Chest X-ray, PA view. Patient: 12 years old, sex M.
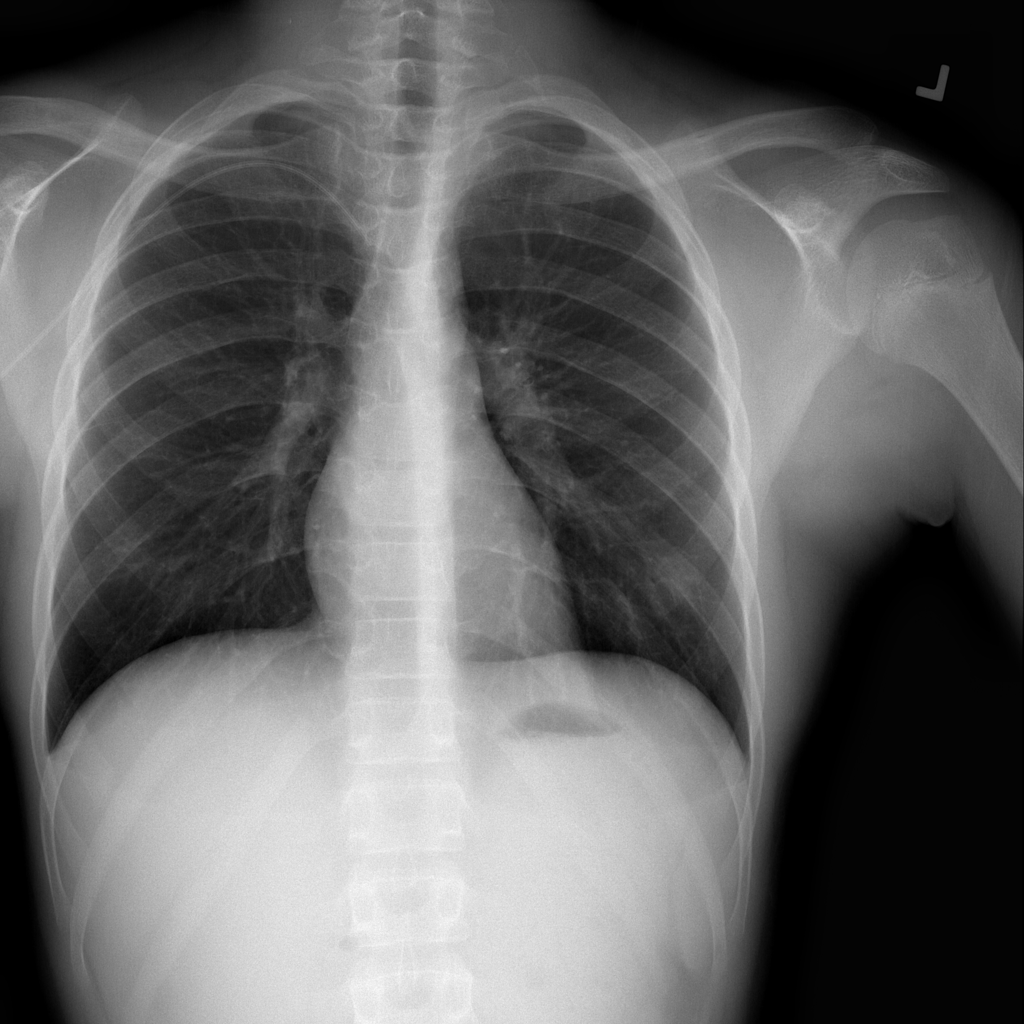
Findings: No Finding